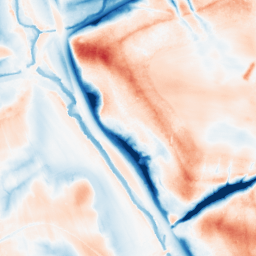
Category: trend_removal
Decomposition family: local_polynomial
Decomposition parameters: window_size: 51
degree: 2
Upsampling method: cubic_catmull_rom
Upsampling parameters: scale: 2
Upsampling scale: 2